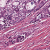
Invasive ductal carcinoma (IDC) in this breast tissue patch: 0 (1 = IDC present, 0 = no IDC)